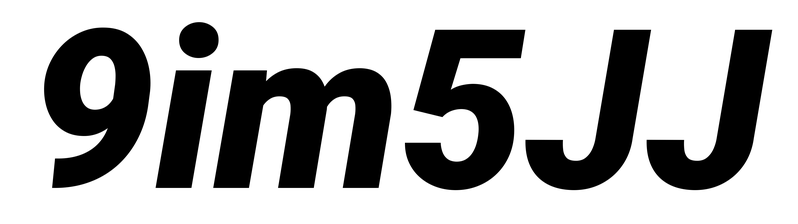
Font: Roboto-Italic_Black_Italic